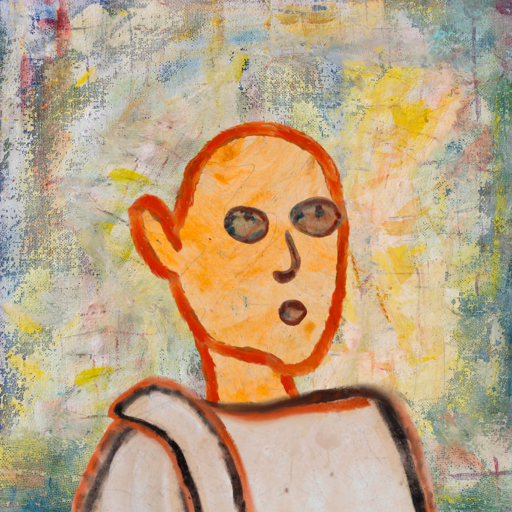
Background: Irani, Head And Neck Side: Experience, Face Side: Orphan, Bust: Roy_Bahadur, Hair Side: Blank, Head Accessory: Blank, Second Necklace: Blank, Necklace: Blank, Baby: Blank